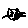
Label: cat